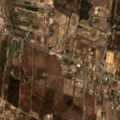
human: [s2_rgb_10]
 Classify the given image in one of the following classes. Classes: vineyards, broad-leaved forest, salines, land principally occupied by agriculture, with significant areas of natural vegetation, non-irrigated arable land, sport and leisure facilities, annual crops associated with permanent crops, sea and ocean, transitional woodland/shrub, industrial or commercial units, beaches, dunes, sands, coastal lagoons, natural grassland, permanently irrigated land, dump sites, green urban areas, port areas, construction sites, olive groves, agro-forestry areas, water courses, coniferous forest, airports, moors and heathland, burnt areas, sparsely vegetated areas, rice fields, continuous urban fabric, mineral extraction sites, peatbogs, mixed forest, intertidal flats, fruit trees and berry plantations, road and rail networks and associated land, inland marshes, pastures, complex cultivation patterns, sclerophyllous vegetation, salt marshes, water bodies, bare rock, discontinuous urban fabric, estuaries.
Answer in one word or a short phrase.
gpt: discontinuous urban fabric, complex cultivation patterns, broad-leaved forest